Question: i install andy andriod emulator after opening i have error the operation was cancelled (10) and after click [ok] andy close Automatically.

Please help for fix it.
my graphic card update to last version
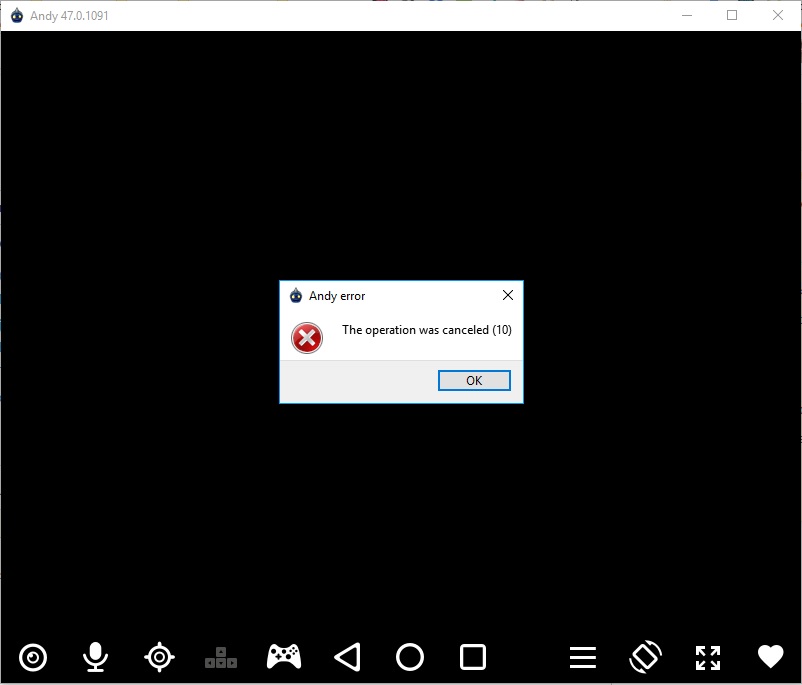
Answer: I disabled hyper-v and it worked.
From an elevated command prompt:
'''
bcdedit /set hypervisorlaunchtype off
'''